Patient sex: F
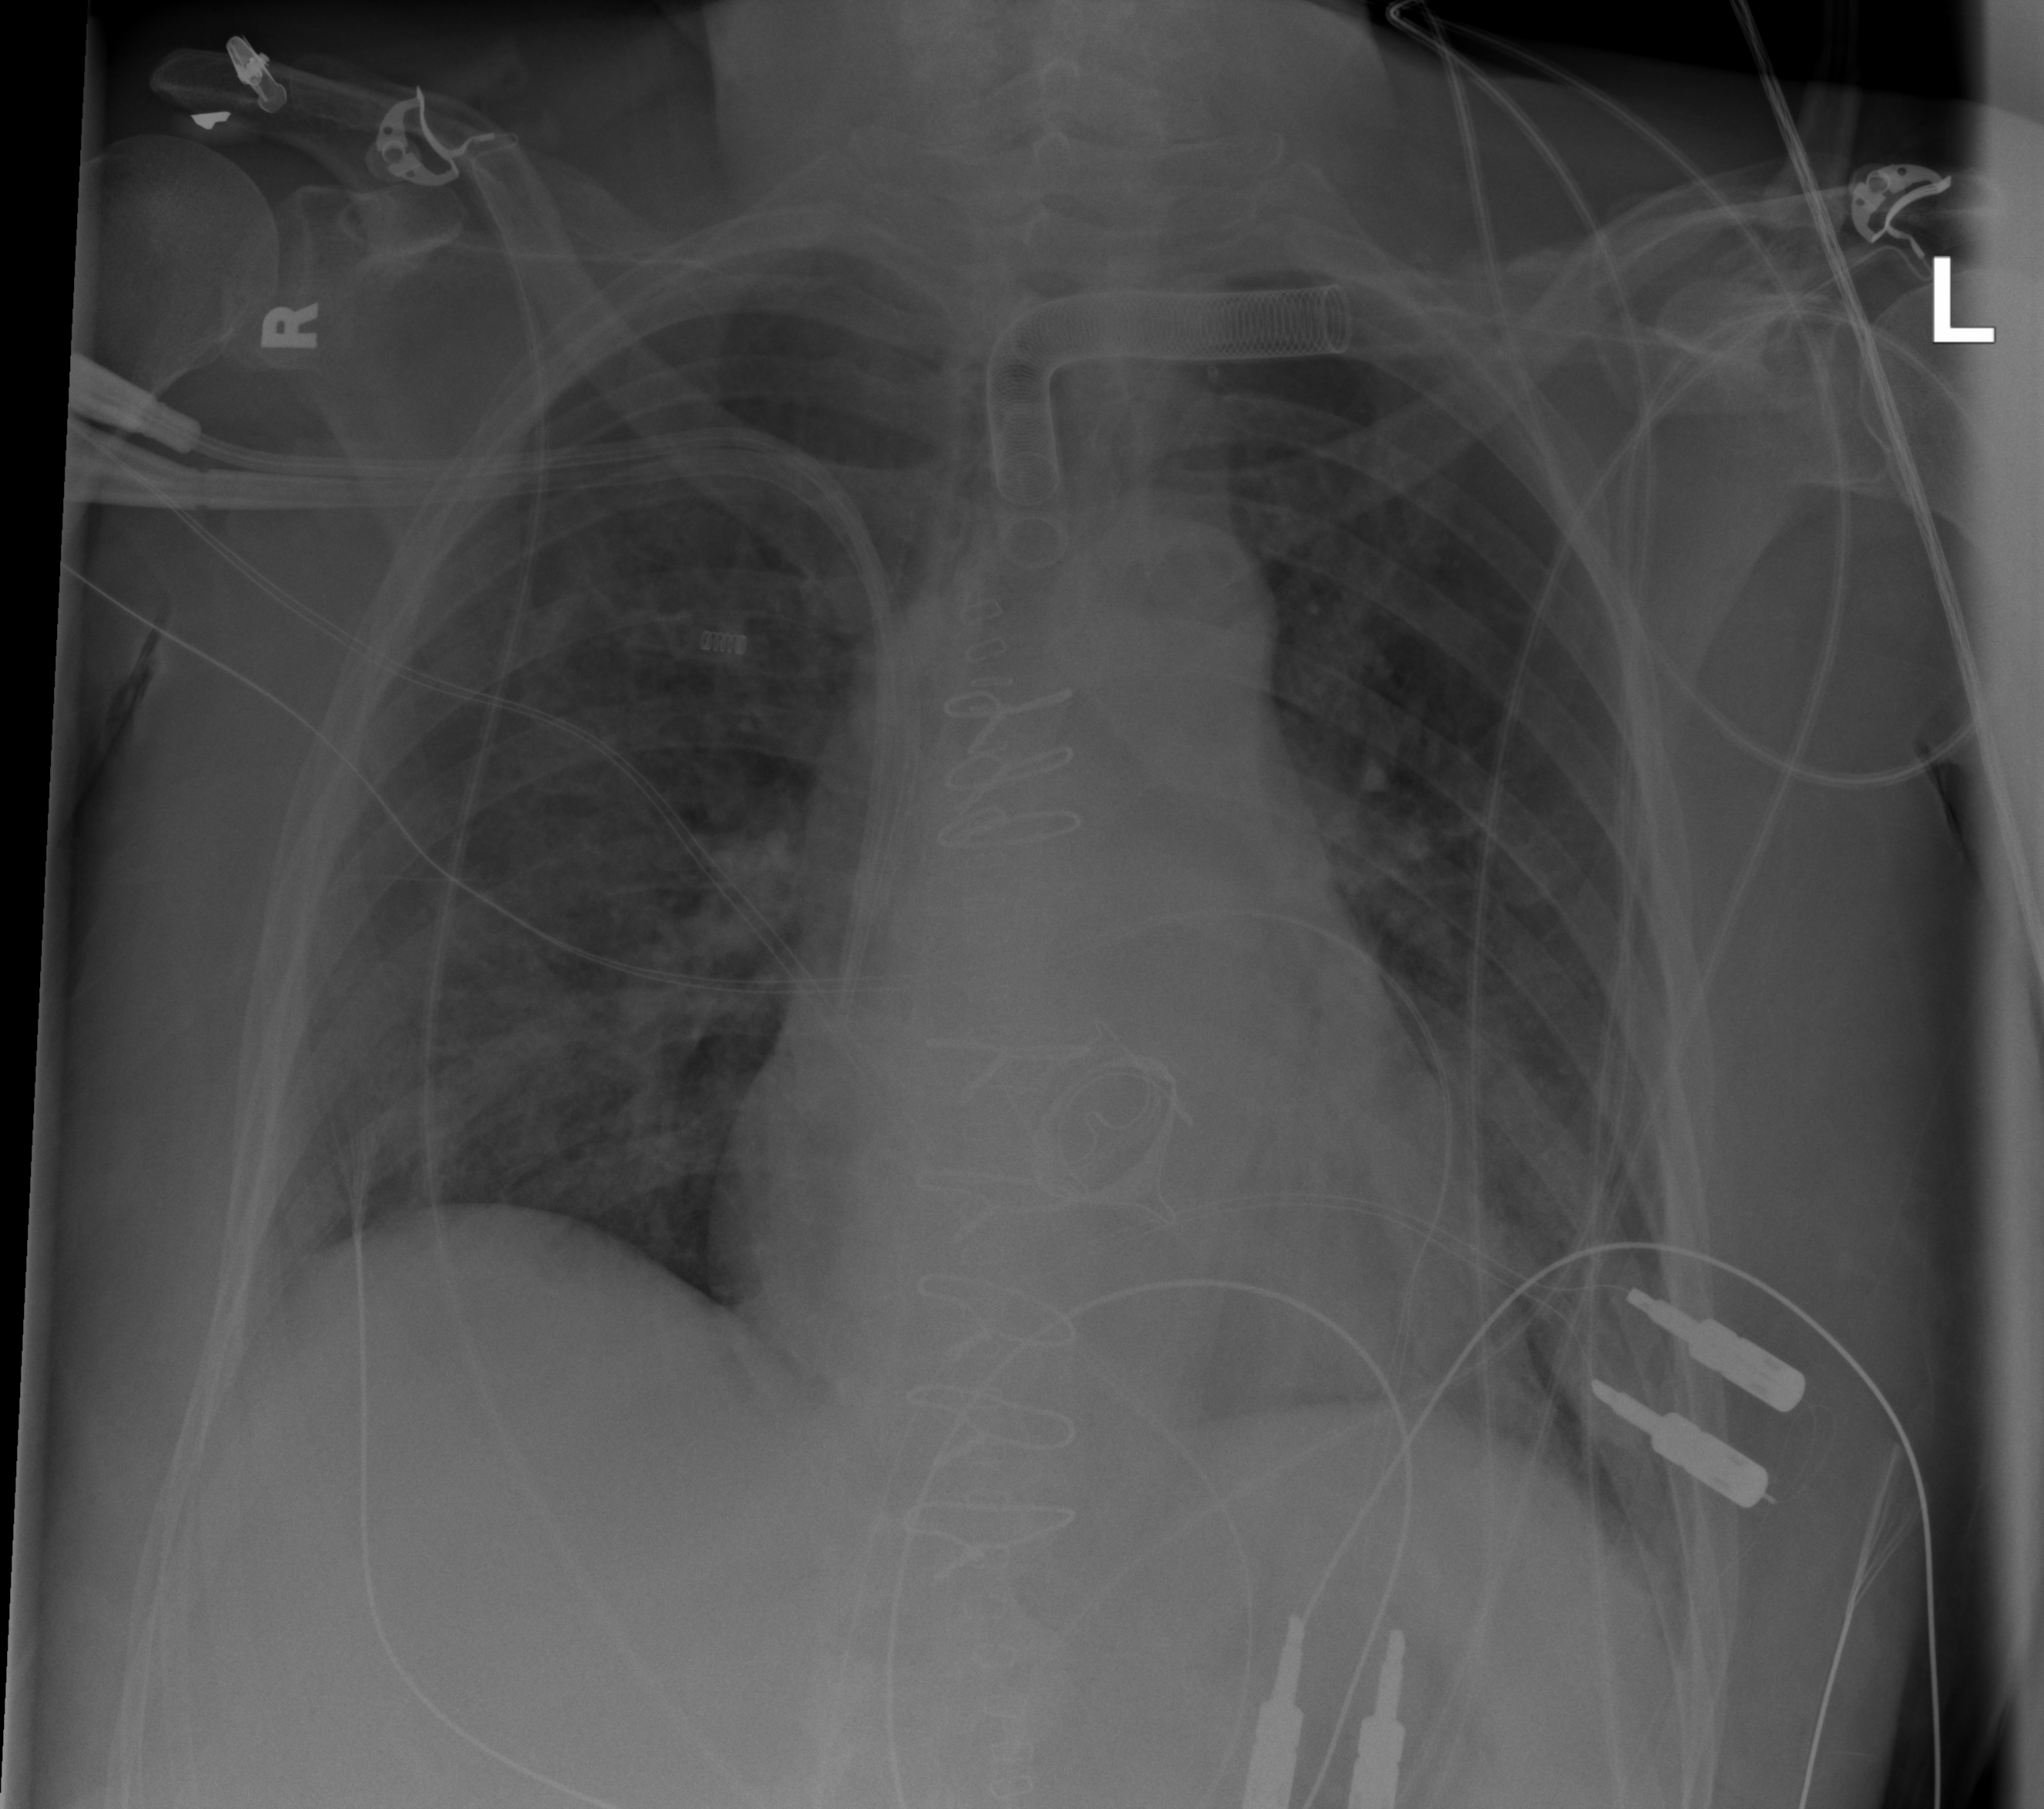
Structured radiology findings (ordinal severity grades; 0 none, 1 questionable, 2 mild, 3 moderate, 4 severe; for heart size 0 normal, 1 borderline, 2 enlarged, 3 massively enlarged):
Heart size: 0
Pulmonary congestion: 2
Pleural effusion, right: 2
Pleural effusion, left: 3
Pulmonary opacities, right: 2
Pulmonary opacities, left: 2
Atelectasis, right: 2
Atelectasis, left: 2